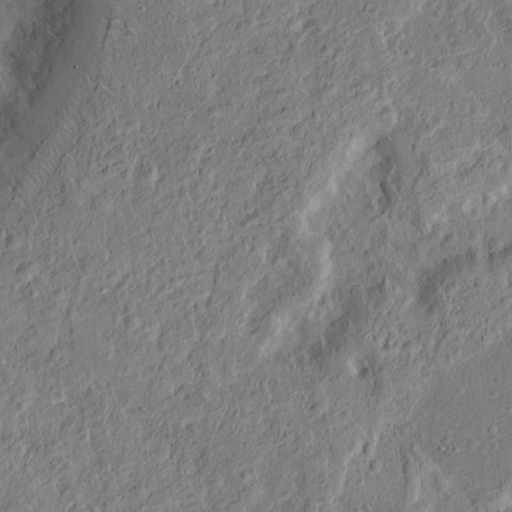
Classes present: Background, Cone